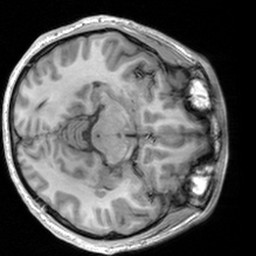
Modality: T1w
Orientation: axial
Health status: healthy
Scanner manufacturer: siemens
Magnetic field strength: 3 T
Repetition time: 1.9 s
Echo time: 0.00226 s